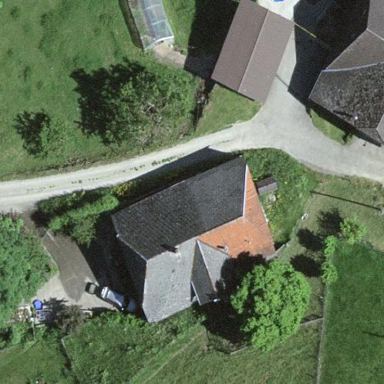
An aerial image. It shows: Farm building.